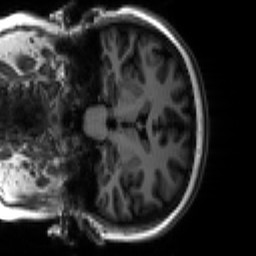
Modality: T1w
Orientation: coronal
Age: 18
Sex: female
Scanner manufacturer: siemens
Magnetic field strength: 3 T
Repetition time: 2.3 s
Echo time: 0.00266 s